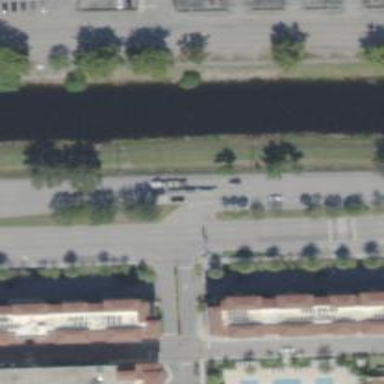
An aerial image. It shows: Separate sidewalk along asphalt primary link highway.